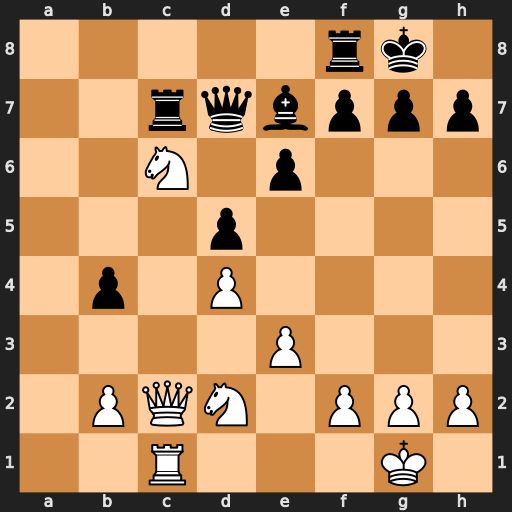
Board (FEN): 5rk1/2rqbppp/2N1p3/3p4/1p1P4/4P3/1PQN1PPP/2R3K1
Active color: w
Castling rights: -
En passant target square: -
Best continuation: Nxe7+ Qxe7 Qxc7 Qxc7 Rxc7